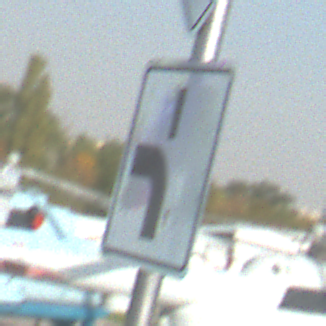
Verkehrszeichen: VerlaufVorfahrtsstrasse5
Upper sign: Vorfahrtsstrasse
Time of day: MorningAfternoon
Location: Outdoor (Special)
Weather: Clear
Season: NotSpecified
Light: Natural